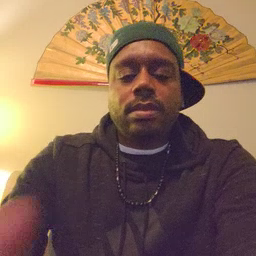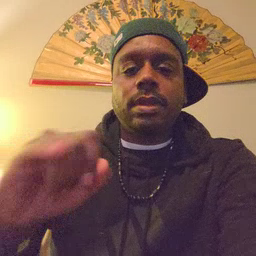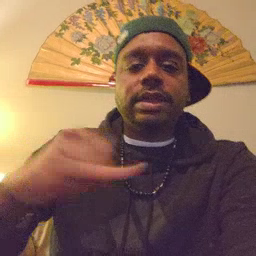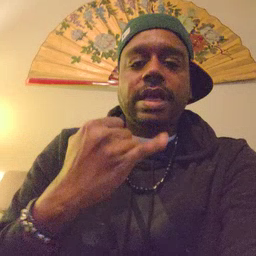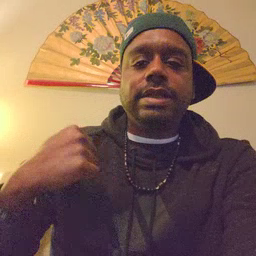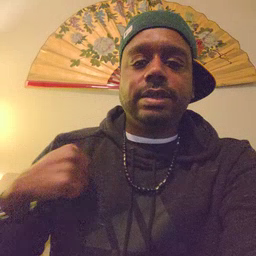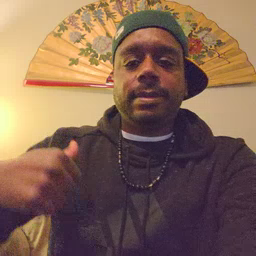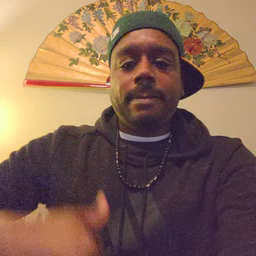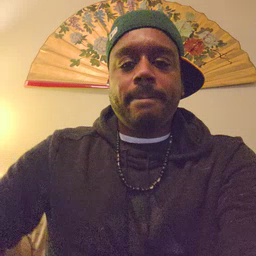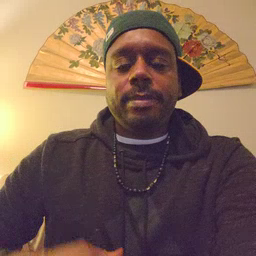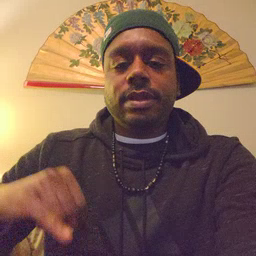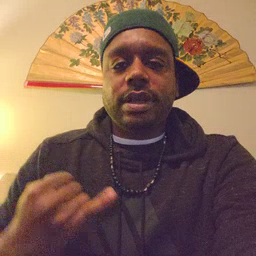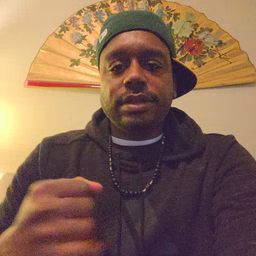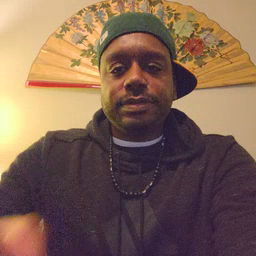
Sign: jacket